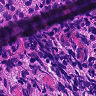
Metastatic tissue present: yes